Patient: sex F, age 89
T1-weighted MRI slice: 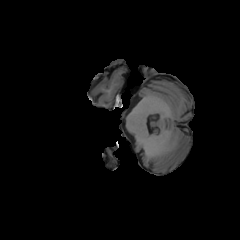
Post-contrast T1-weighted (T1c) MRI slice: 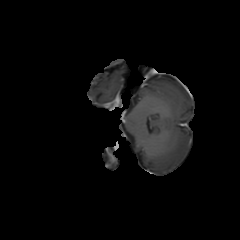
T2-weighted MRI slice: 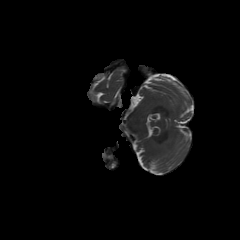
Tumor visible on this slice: no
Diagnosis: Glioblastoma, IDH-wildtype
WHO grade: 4